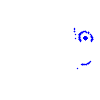
Particle: proton